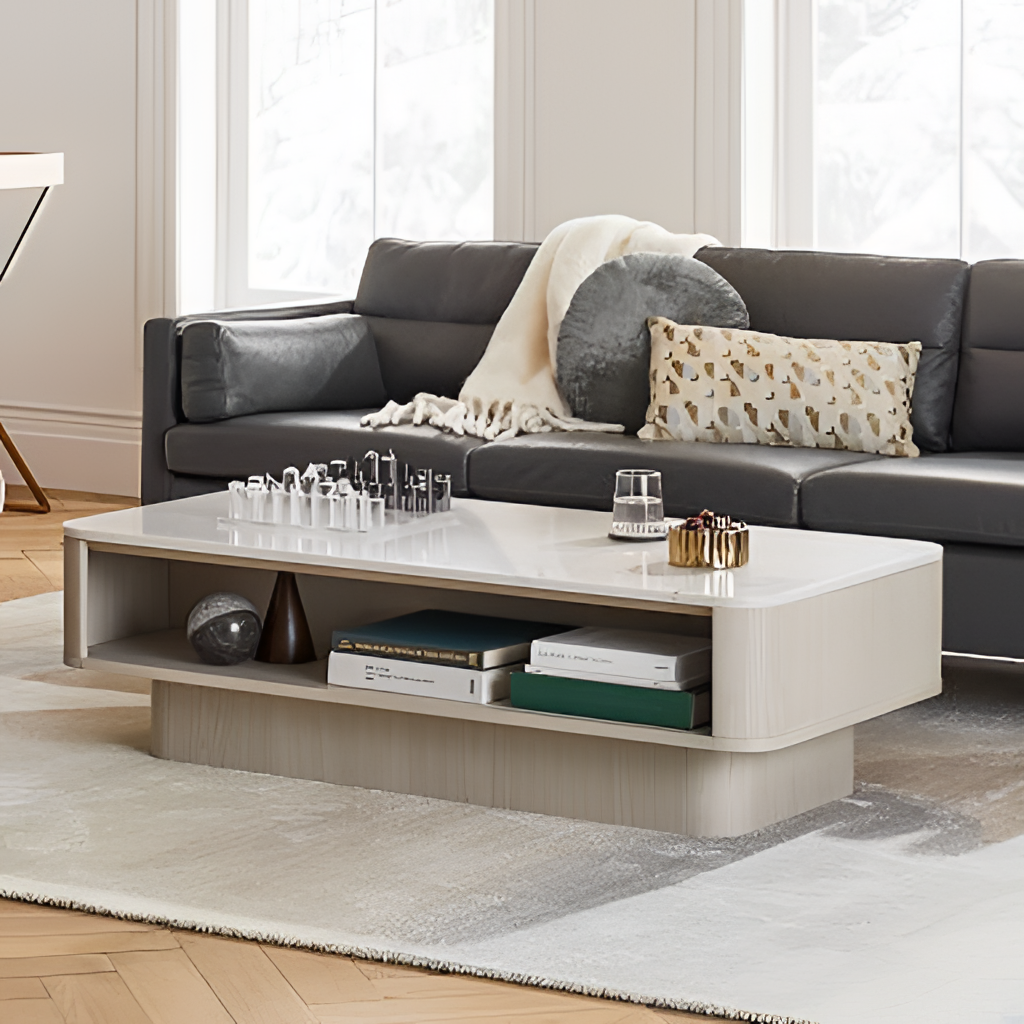
wood coffee table, living room, modern, wood flooring, with herringbone pattern, white paint wallpaper, with solid pattern